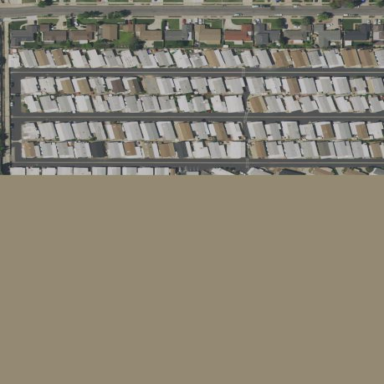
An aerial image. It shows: Residential area known as trailer park.